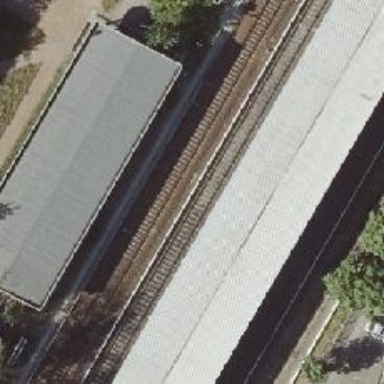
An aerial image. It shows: Platform edge at railway station.